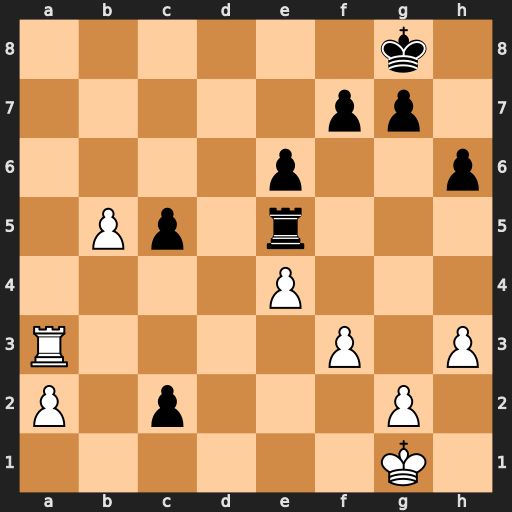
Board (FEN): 6k1/5pp1/4p2p/1Pp1r3/4P3/R4P1P/P1p3P1/6K1
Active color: w
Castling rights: -
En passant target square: -
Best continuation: Rc3 c4 a4